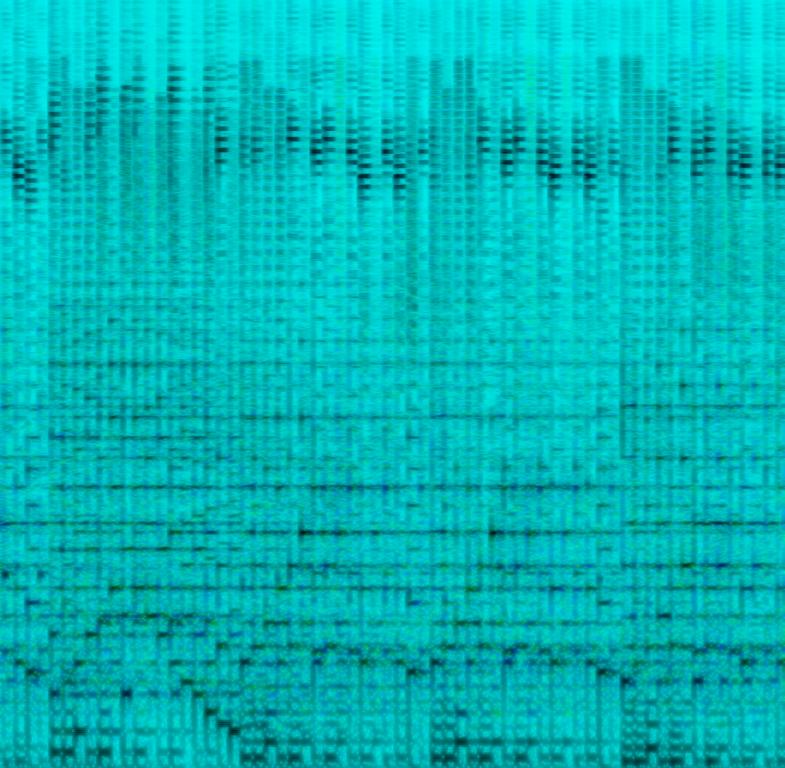
This music is an electronic instrumental. The tempo is medium fast with digitally arranged music. The music is futuristic, enigmatic, psychedelic, contemporary, and ambient with a dance groove. This is contemporary EDM.